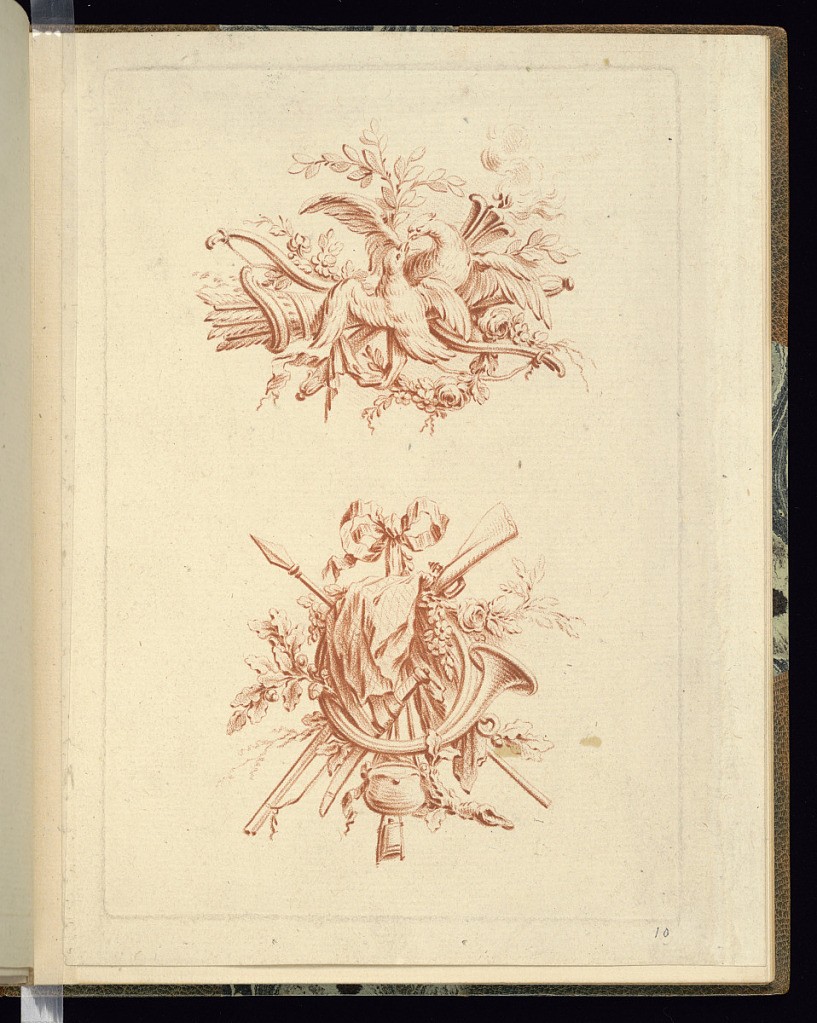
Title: Two Designs for Trophies
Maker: Roubiliac, French, active 18th century
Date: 18th century
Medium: Crayon manner etching in red ink on laid paper
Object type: Print
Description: A plate from a series of designs for ornament prints of designs for small trophies. Only the first and second plates are known from this series. Two small trophies one above the other on the plate. The upper trophy is made up of two birds, a flaming torch, a bow, quiver with arrows and garlands of flowers and leaves. The lower trophy is hanging from a tied ribbon, made up of a horn, spear, rifle, dagger, powder flask and purse along with branches of leaves and flowers.